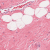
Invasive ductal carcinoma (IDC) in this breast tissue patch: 0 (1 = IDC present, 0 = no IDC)